Question: I'm trying to make my sidebar stretch to the bottom of the page. I've succeeded in making it stretch but now my footer it getting in the way. For some reason I don't know, my footer is appearing before the content div has ended, and cutting off the sidebar, as well as making the page messy.

As you can see, as soon as the footer appears, the sidebar (grey box) stops and the content is overlapped.
Could anyone point out the code that is doing this and a fix?
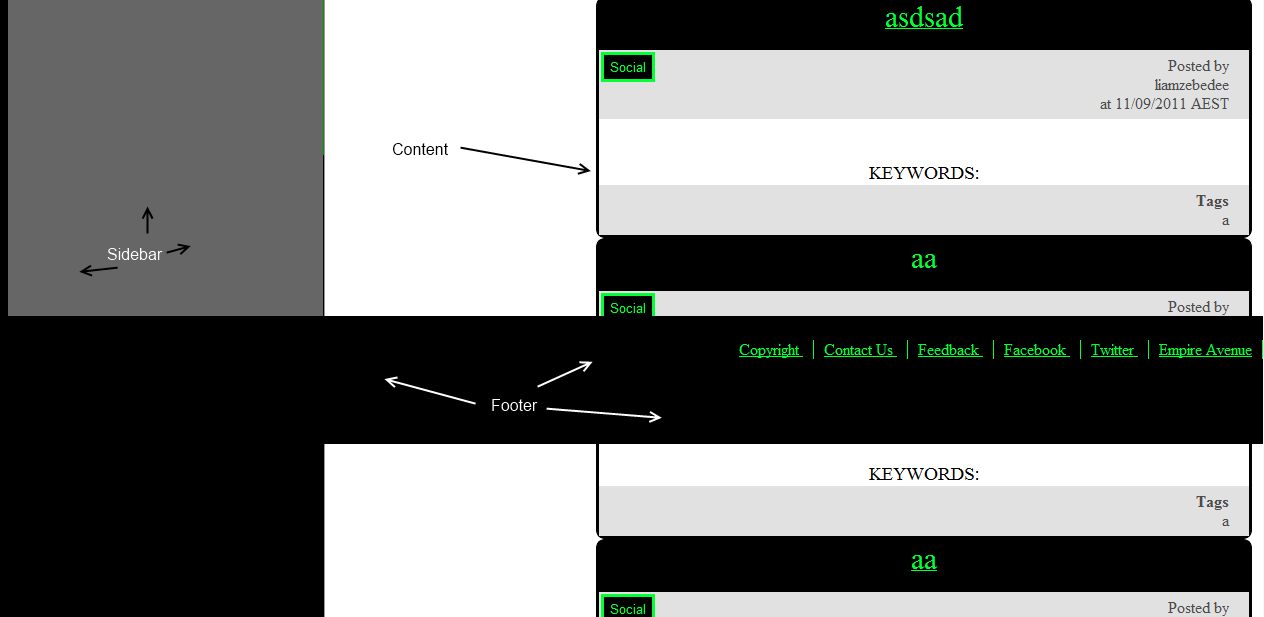
Answer: Setting 'min-height:100%;' results in a minium height of 100%, adding an additional 'height:100%;' is obsolte. The browser calculates the height of elements relative to the closest block-level parent element. At the top level, the height will be relative to the browser window height.
Remove the 'height: 100%' declarations where you have also specified a 'min-height:100%;', and your problem will be solved: #globalDiv, #topcontentWrapper.